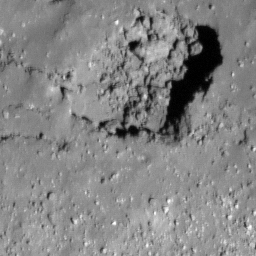
Pit: Tharp 2
Host crater: Tharp
Host type: impact_melt
Lunar coordinates: latitude -30.539, longitude 145.555